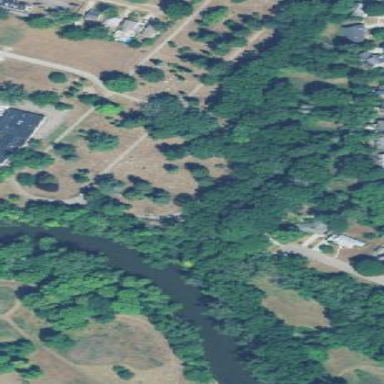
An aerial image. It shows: Cemetery.